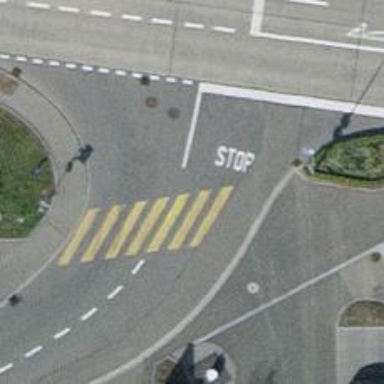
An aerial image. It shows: Uncontrolled road crossing.